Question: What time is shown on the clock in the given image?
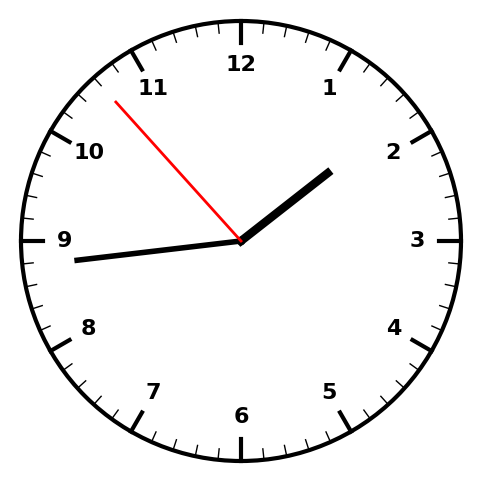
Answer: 01:43:53